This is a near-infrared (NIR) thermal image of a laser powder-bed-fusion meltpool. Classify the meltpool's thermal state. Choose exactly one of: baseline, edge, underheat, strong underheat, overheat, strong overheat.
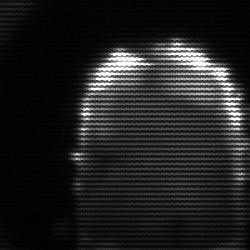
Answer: baseline